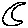
Label: moon